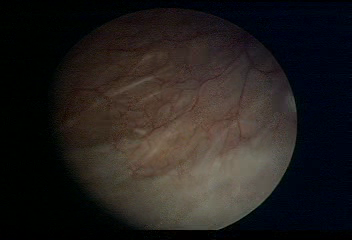
Modality: WLC
Class: Normal mucosa
Bladder cancer association: No